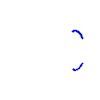
Particle: kaon